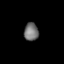
Tissue: prostate
Cell type: Fibroblasts
Senescence score: 0.6971
Nuclear area (px): 253
Mean DAPI intensity: 114.012